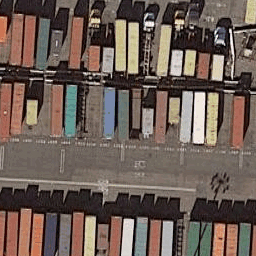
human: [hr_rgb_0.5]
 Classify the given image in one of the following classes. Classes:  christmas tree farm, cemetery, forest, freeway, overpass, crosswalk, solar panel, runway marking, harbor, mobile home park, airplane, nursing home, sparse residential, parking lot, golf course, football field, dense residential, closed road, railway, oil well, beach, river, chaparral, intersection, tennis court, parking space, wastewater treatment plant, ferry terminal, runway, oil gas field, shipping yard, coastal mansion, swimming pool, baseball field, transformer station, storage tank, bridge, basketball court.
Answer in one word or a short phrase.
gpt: shipping yard